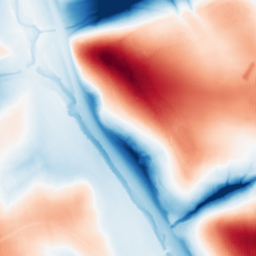
Category: classical
Decomposition family: gaussian_anisotropic
Decomposition parameters: sigma_x: 20
sigma_y: 50
Upsampling method: fft_zeropad
Upsampling parameters: scale: 2
Upsampling scale: 2